Question: I've a table named "range_Stat" in the database. I need to select the range which having a status "new" and generate the new txt file. the txt file will contain the start range and end range that have been assigned to the application.
This is the example of structure for the table.

I've tried to generate the .txt file. However, it displays all the range with status 'new'. All I need is to select the first range in the database with status 'new' and display the range in the .txt file.
The code that I've tried:
'''
private void genTxtFile()
{
dbConnect();
SqlCommand cmd_rg;
SqlDataReader dataReader;
String sql = "";
sqlstmt = "SELECT start_rg, end_rg FROM range_Stat WHERE status = 'new' ";
cmd_rg = new SqlCommand(sql, cnn);
dataReader = cmd_rg.ExecuteReader();
using (StreamWriter tw = File.CreateText(@"..
ange
ew_range.txt"))
{
while (dataReader.Read())
{
tw.WriteLine("[Range]");
tw.WriteLine("Start Range: {0}", dataReader["start_rg"]);
tw.WriteLine("End Range: {0}", dataReader["end_rg"]);
}
}
cmd_rg.Dispose();
}
'''
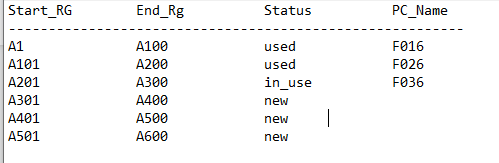
Answer: Just amend your sql statement to this
'''
sqlstmt = "SELECT TOP(1) start_rg, end_rg FROM range_Stat WHERE status = 'new' ";
'''